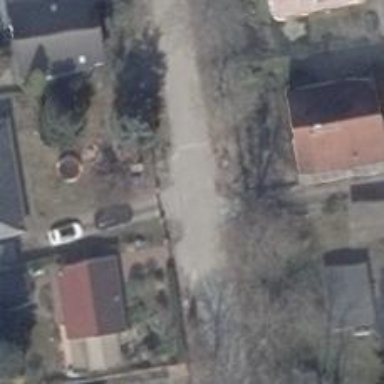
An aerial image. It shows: Residential road.